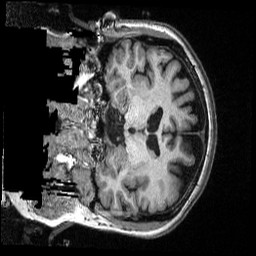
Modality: T1w
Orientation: coronal
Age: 49
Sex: female
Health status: ill
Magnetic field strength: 3 T
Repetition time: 2.53 s
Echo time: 0.00331 s